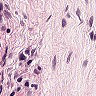
Metastatic tissue present: no